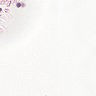
Metastatic tissue present: no